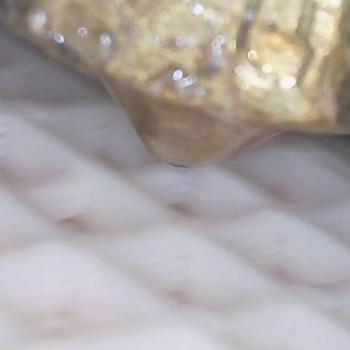
Flow rate: 118%